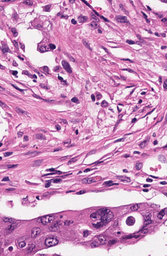
Tumor epithelial tissue: yes
Tumor-associated stroma tissue: yes
Normal tissue: no